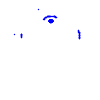
Particle: kaon